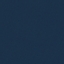
Land use / land cover class: SeaLake